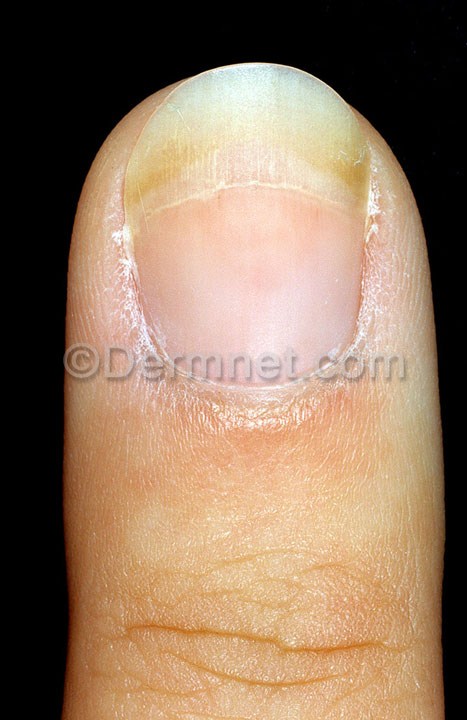
Disease: Nail Fungus and other Nail Disease